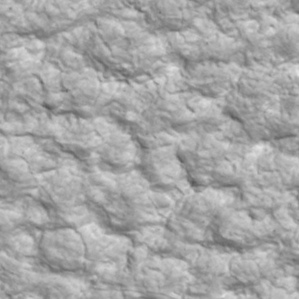
Label: non_frost